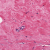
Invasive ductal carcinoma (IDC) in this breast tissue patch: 0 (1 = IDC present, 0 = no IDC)